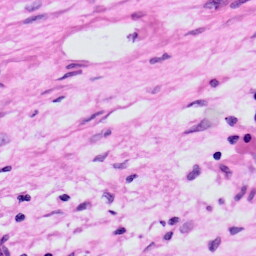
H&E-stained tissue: Skin